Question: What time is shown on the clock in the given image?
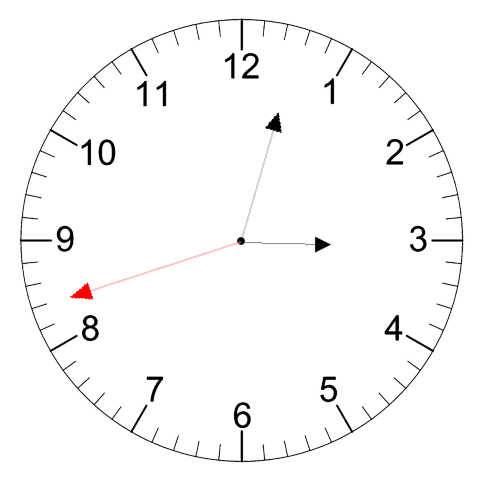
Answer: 03:02:42